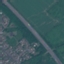
Label: Highway